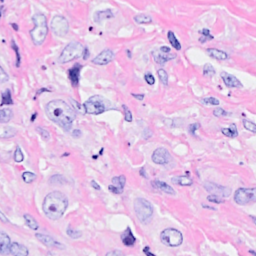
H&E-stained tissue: Breast